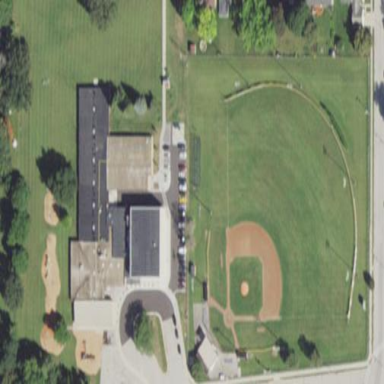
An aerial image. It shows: Baseball pitch for leisure land activities.